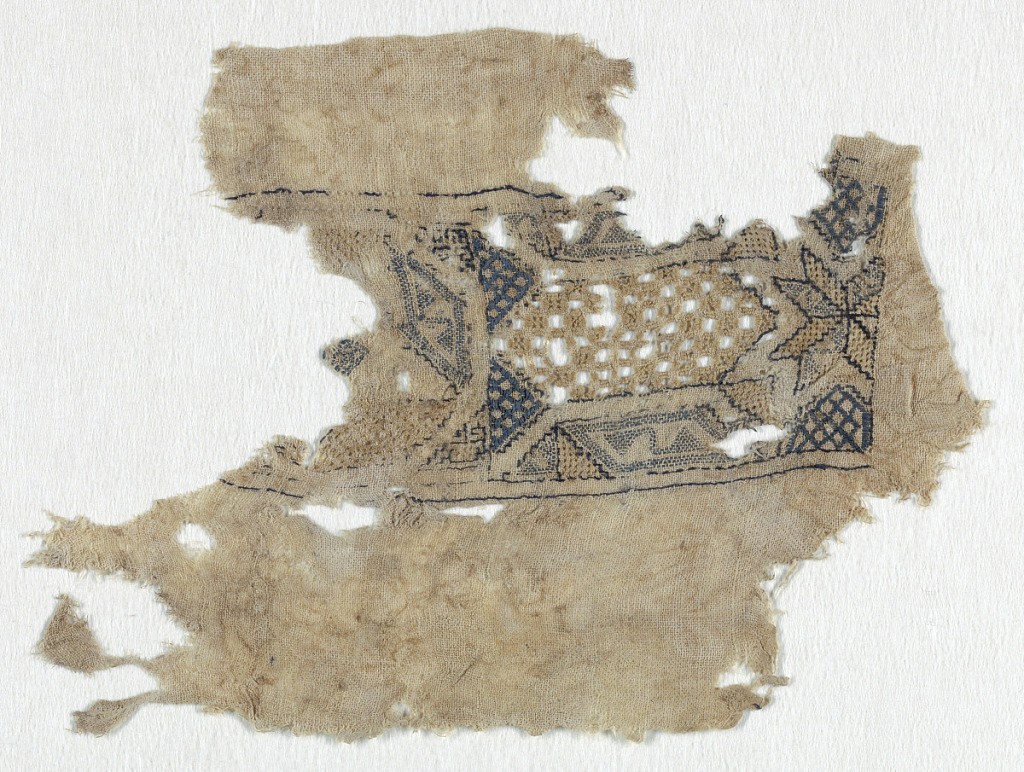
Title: Fragment
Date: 13th century
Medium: Technique: drawnwork and embroidery; deflected
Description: blue on blue embroidery